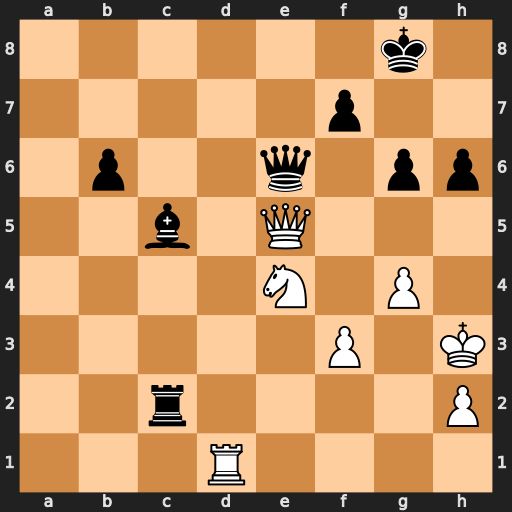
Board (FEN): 6k1/5p2/1p2q1pp/2b1Q3/4N1P1/5P1K/2r4P/3R4
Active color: w
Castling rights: -
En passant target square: -
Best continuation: Nf6+ Qxf6 Qxf6